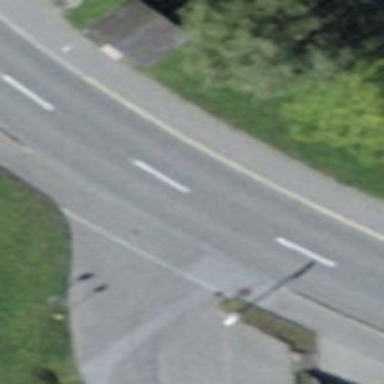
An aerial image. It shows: Asphalt road classified as primary highway.